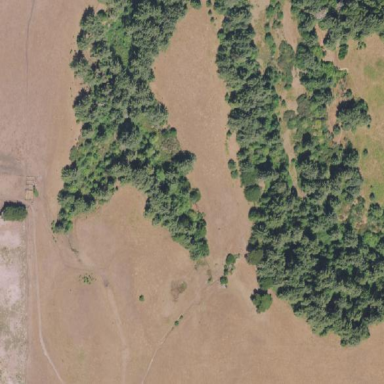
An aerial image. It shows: Forest area.